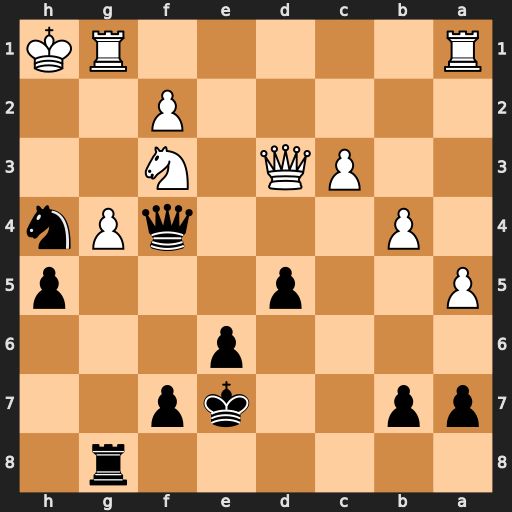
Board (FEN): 6r1/pp2kp2/4p3/P2p3p/1P3qPn/2PQ1N2/5P2/R5RK
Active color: b
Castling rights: -
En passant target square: -
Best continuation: Nxf3 Rg3 hxg4